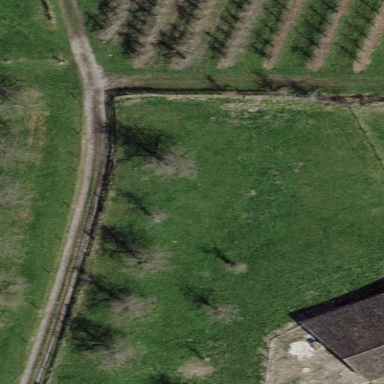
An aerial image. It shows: Orchard.